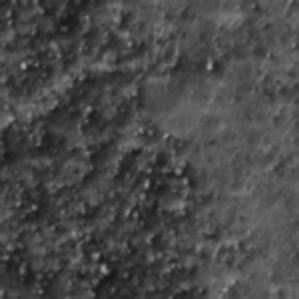
Label: frost